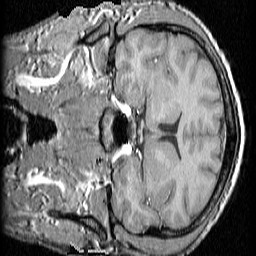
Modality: T1w
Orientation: sagittal
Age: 21
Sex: male
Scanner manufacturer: ge
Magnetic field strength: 15000 T
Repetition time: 24 s
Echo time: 5 s